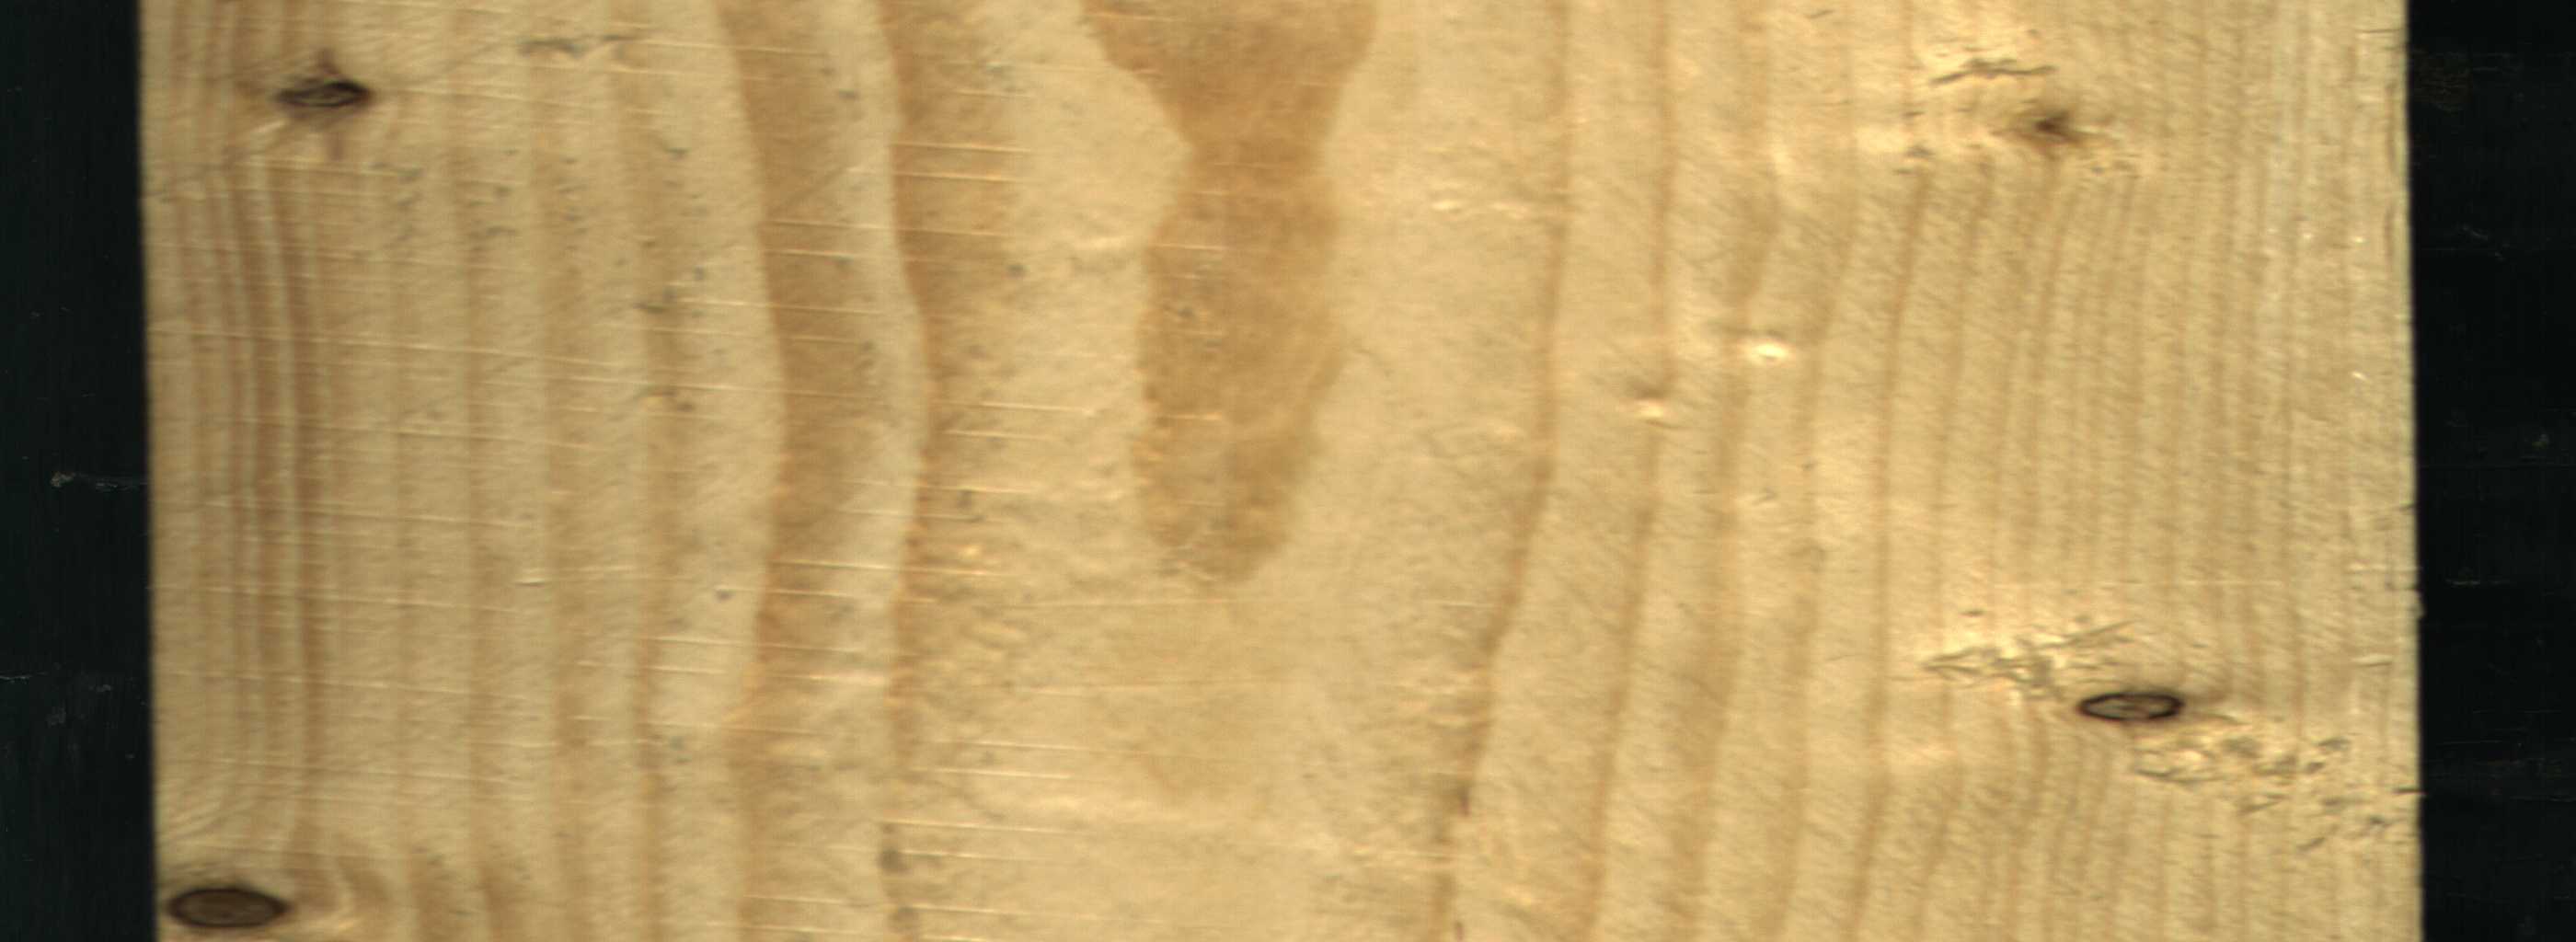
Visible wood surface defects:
Dead_Knot
Dead_Knot
Dead_Knot
Live_Knot